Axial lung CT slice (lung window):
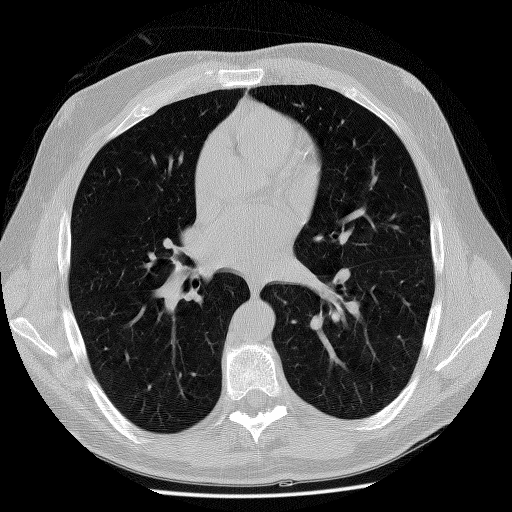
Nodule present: no